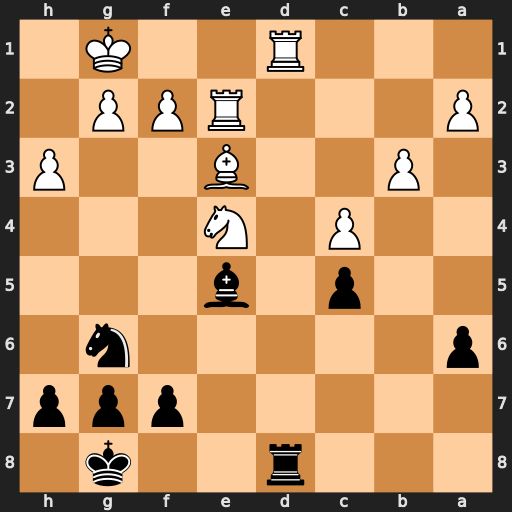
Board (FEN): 3r2k1/5ppp/p5n1/2p1b3/2P1N3/1P2B2P/P3RPP1/3R2K1
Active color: b
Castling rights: -
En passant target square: -
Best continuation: Rxd1+ Re1 Rxe1#